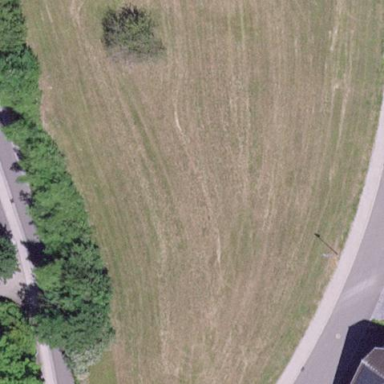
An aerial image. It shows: Area covered with grass.